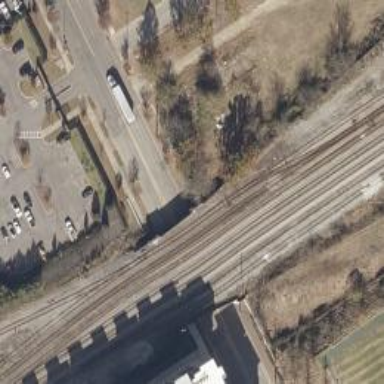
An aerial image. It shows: Railway siding with rails.